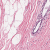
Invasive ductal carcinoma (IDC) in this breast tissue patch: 0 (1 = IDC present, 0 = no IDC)